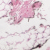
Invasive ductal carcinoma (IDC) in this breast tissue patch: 0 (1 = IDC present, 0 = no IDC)